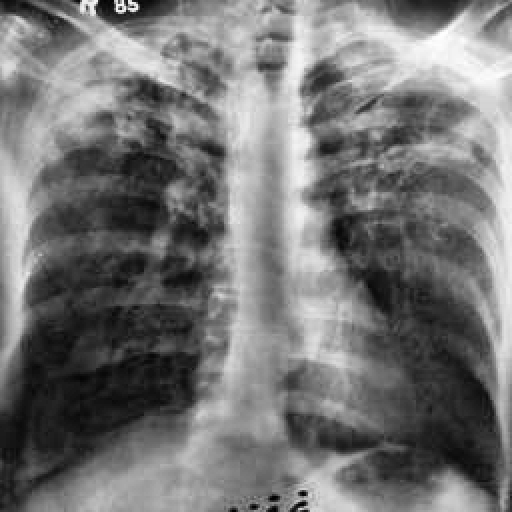
Finding: TUBERCULOSIS